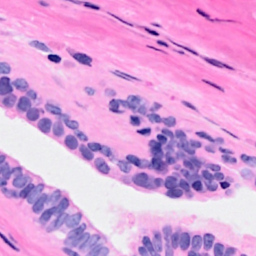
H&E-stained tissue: Breast